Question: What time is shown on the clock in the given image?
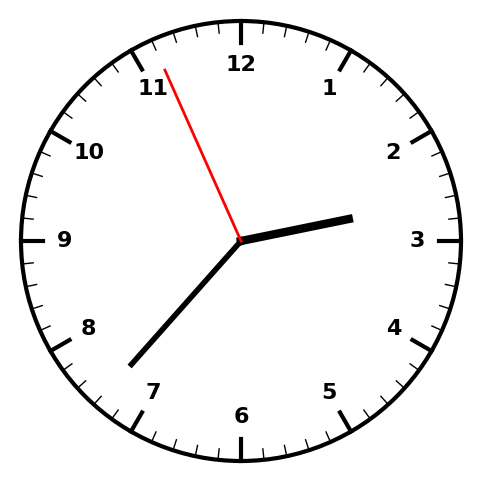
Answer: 02:36:56